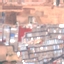
Land use / land cover class: Industrial